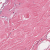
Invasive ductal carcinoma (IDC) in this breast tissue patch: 0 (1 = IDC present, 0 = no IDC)